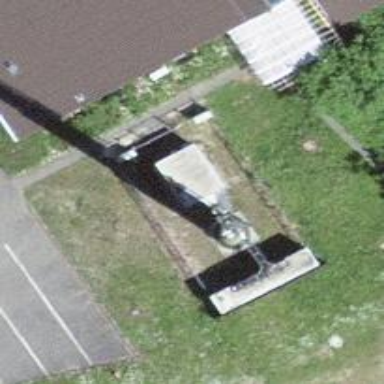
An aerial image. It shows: Communication mast tower.